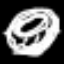
Label: donut